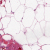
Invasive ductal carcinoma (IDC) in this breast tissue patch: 0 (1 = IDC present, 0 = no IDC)